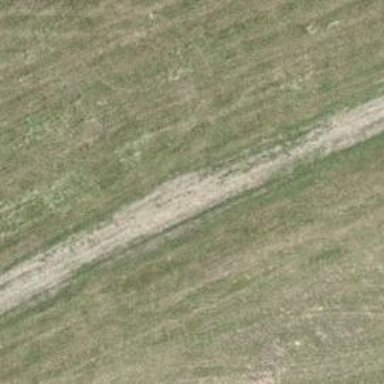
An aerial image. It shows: Track with grade 3 tracktype.